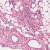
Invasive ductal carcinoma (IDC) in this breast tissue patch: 1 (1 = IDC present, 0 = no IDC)